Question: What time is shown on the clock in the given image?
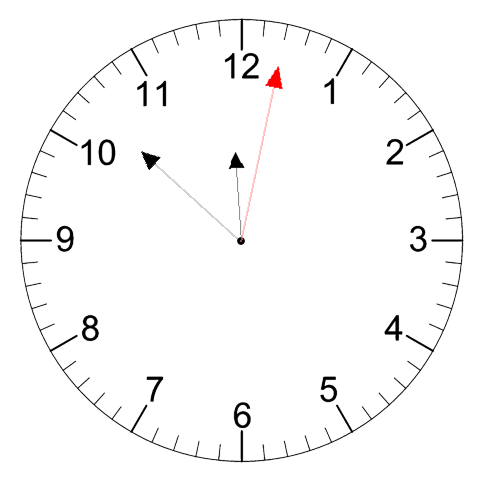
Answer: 11:52:02